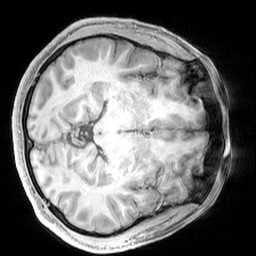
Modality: T1w
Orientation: axial
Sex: male
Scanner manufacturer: siemens
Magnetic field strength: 3 T
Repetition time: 2.3 s
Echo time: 0.00226 s